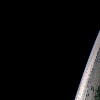
Label: space